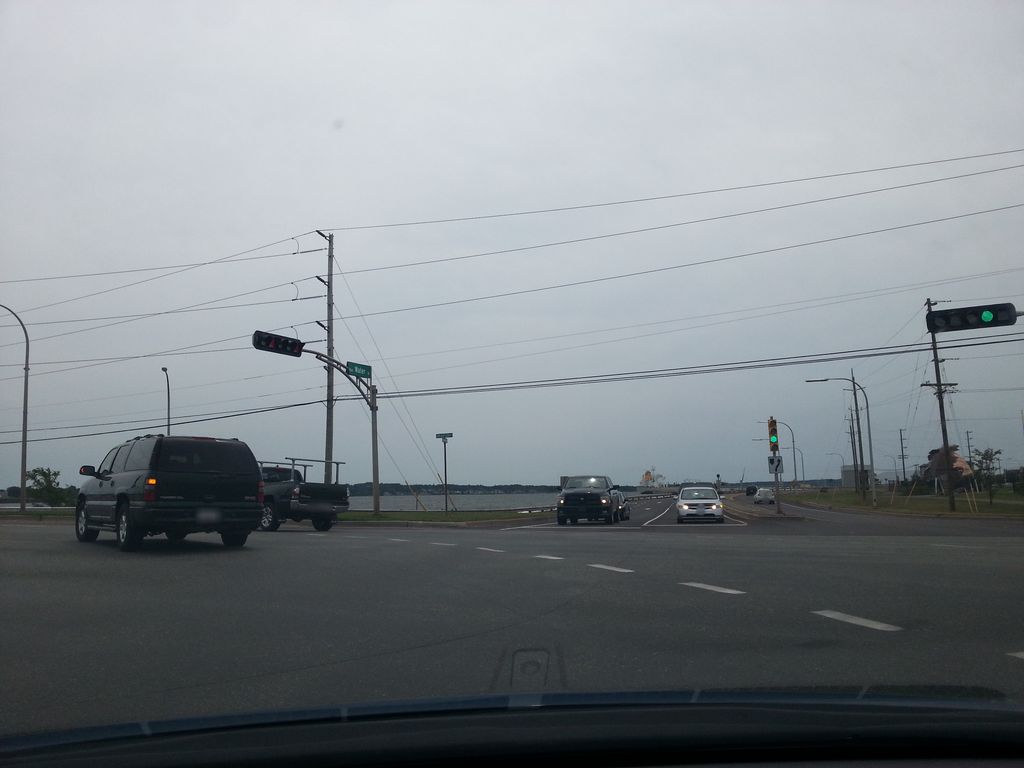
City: charlottetown